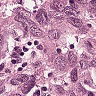
Metastatic tissue present: yes